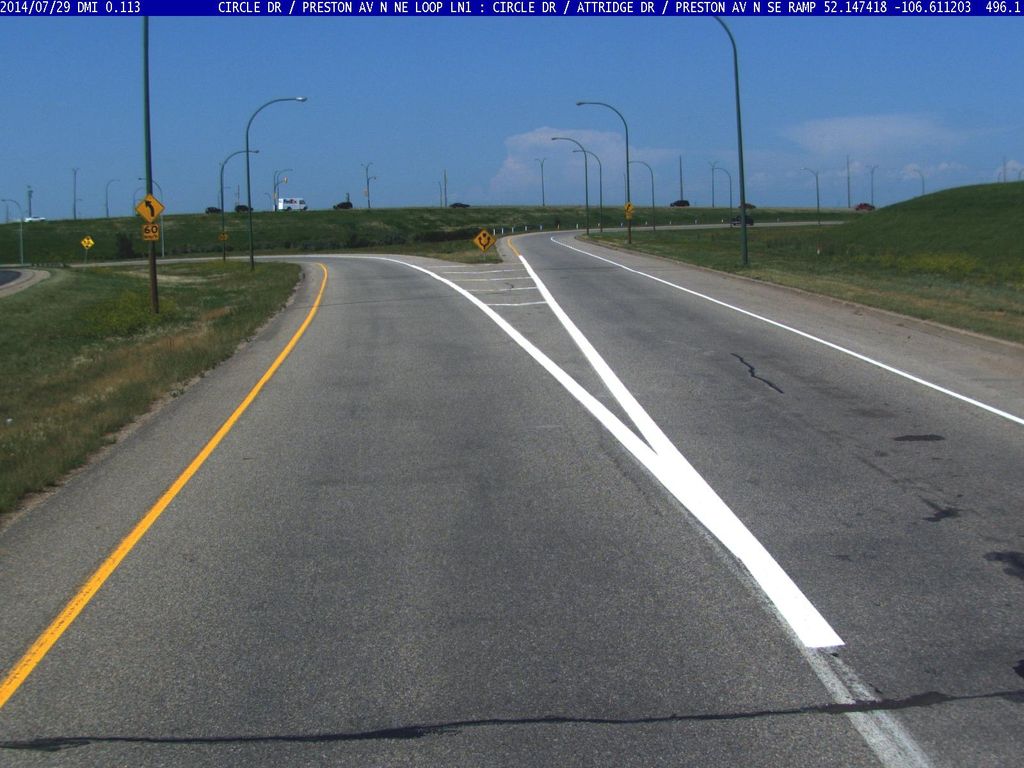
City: saskatoon